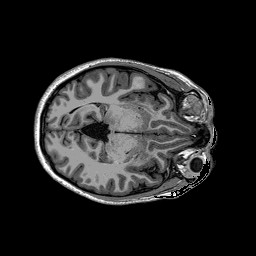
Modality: T1w
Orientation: coronal
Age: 24
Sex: female